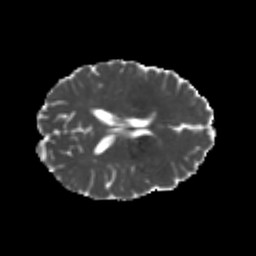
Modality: MD
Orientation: axial
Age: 26
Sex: female
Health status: healthy
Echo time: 0.074 s